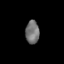
Tissue: skin
Cell type: Epithelial cells
Senescence score: 0.6928
Nuclear area (px): 313
Mean DAPI intensity: 114.508